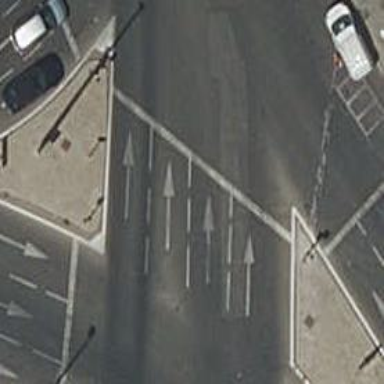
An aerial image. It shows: Road with traffic signals.